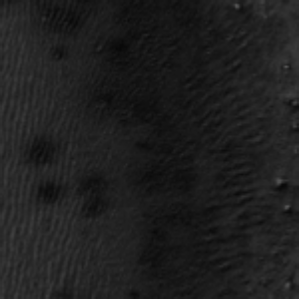
Label: frost